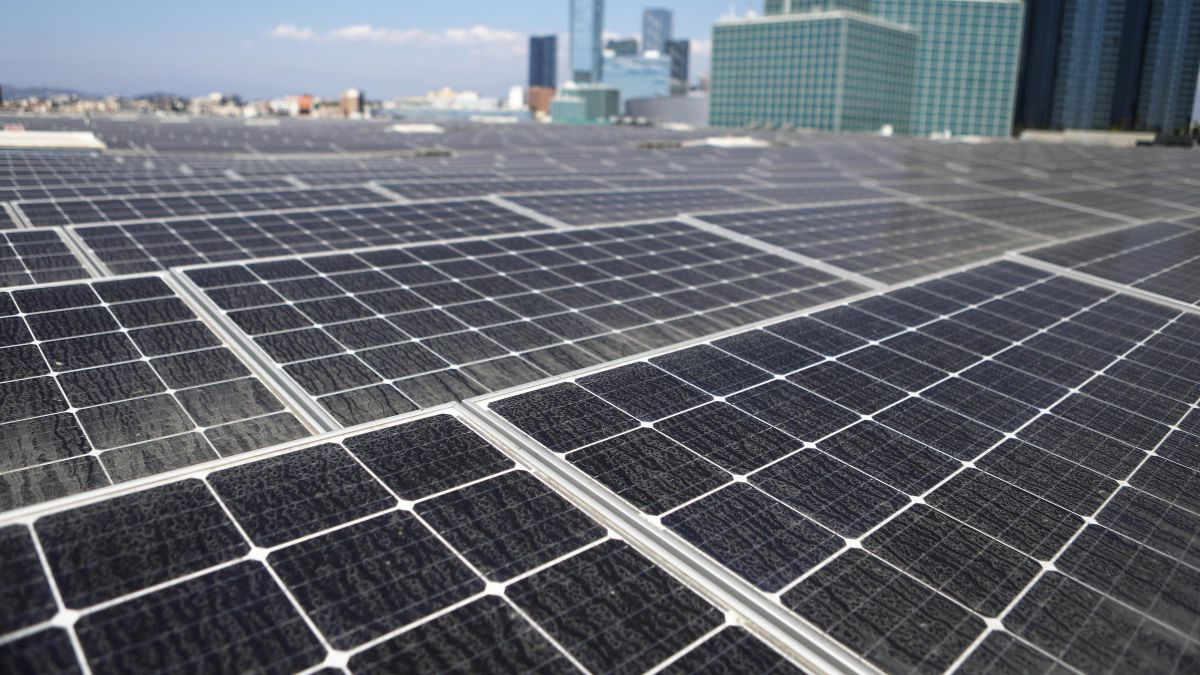
Label: Dusty